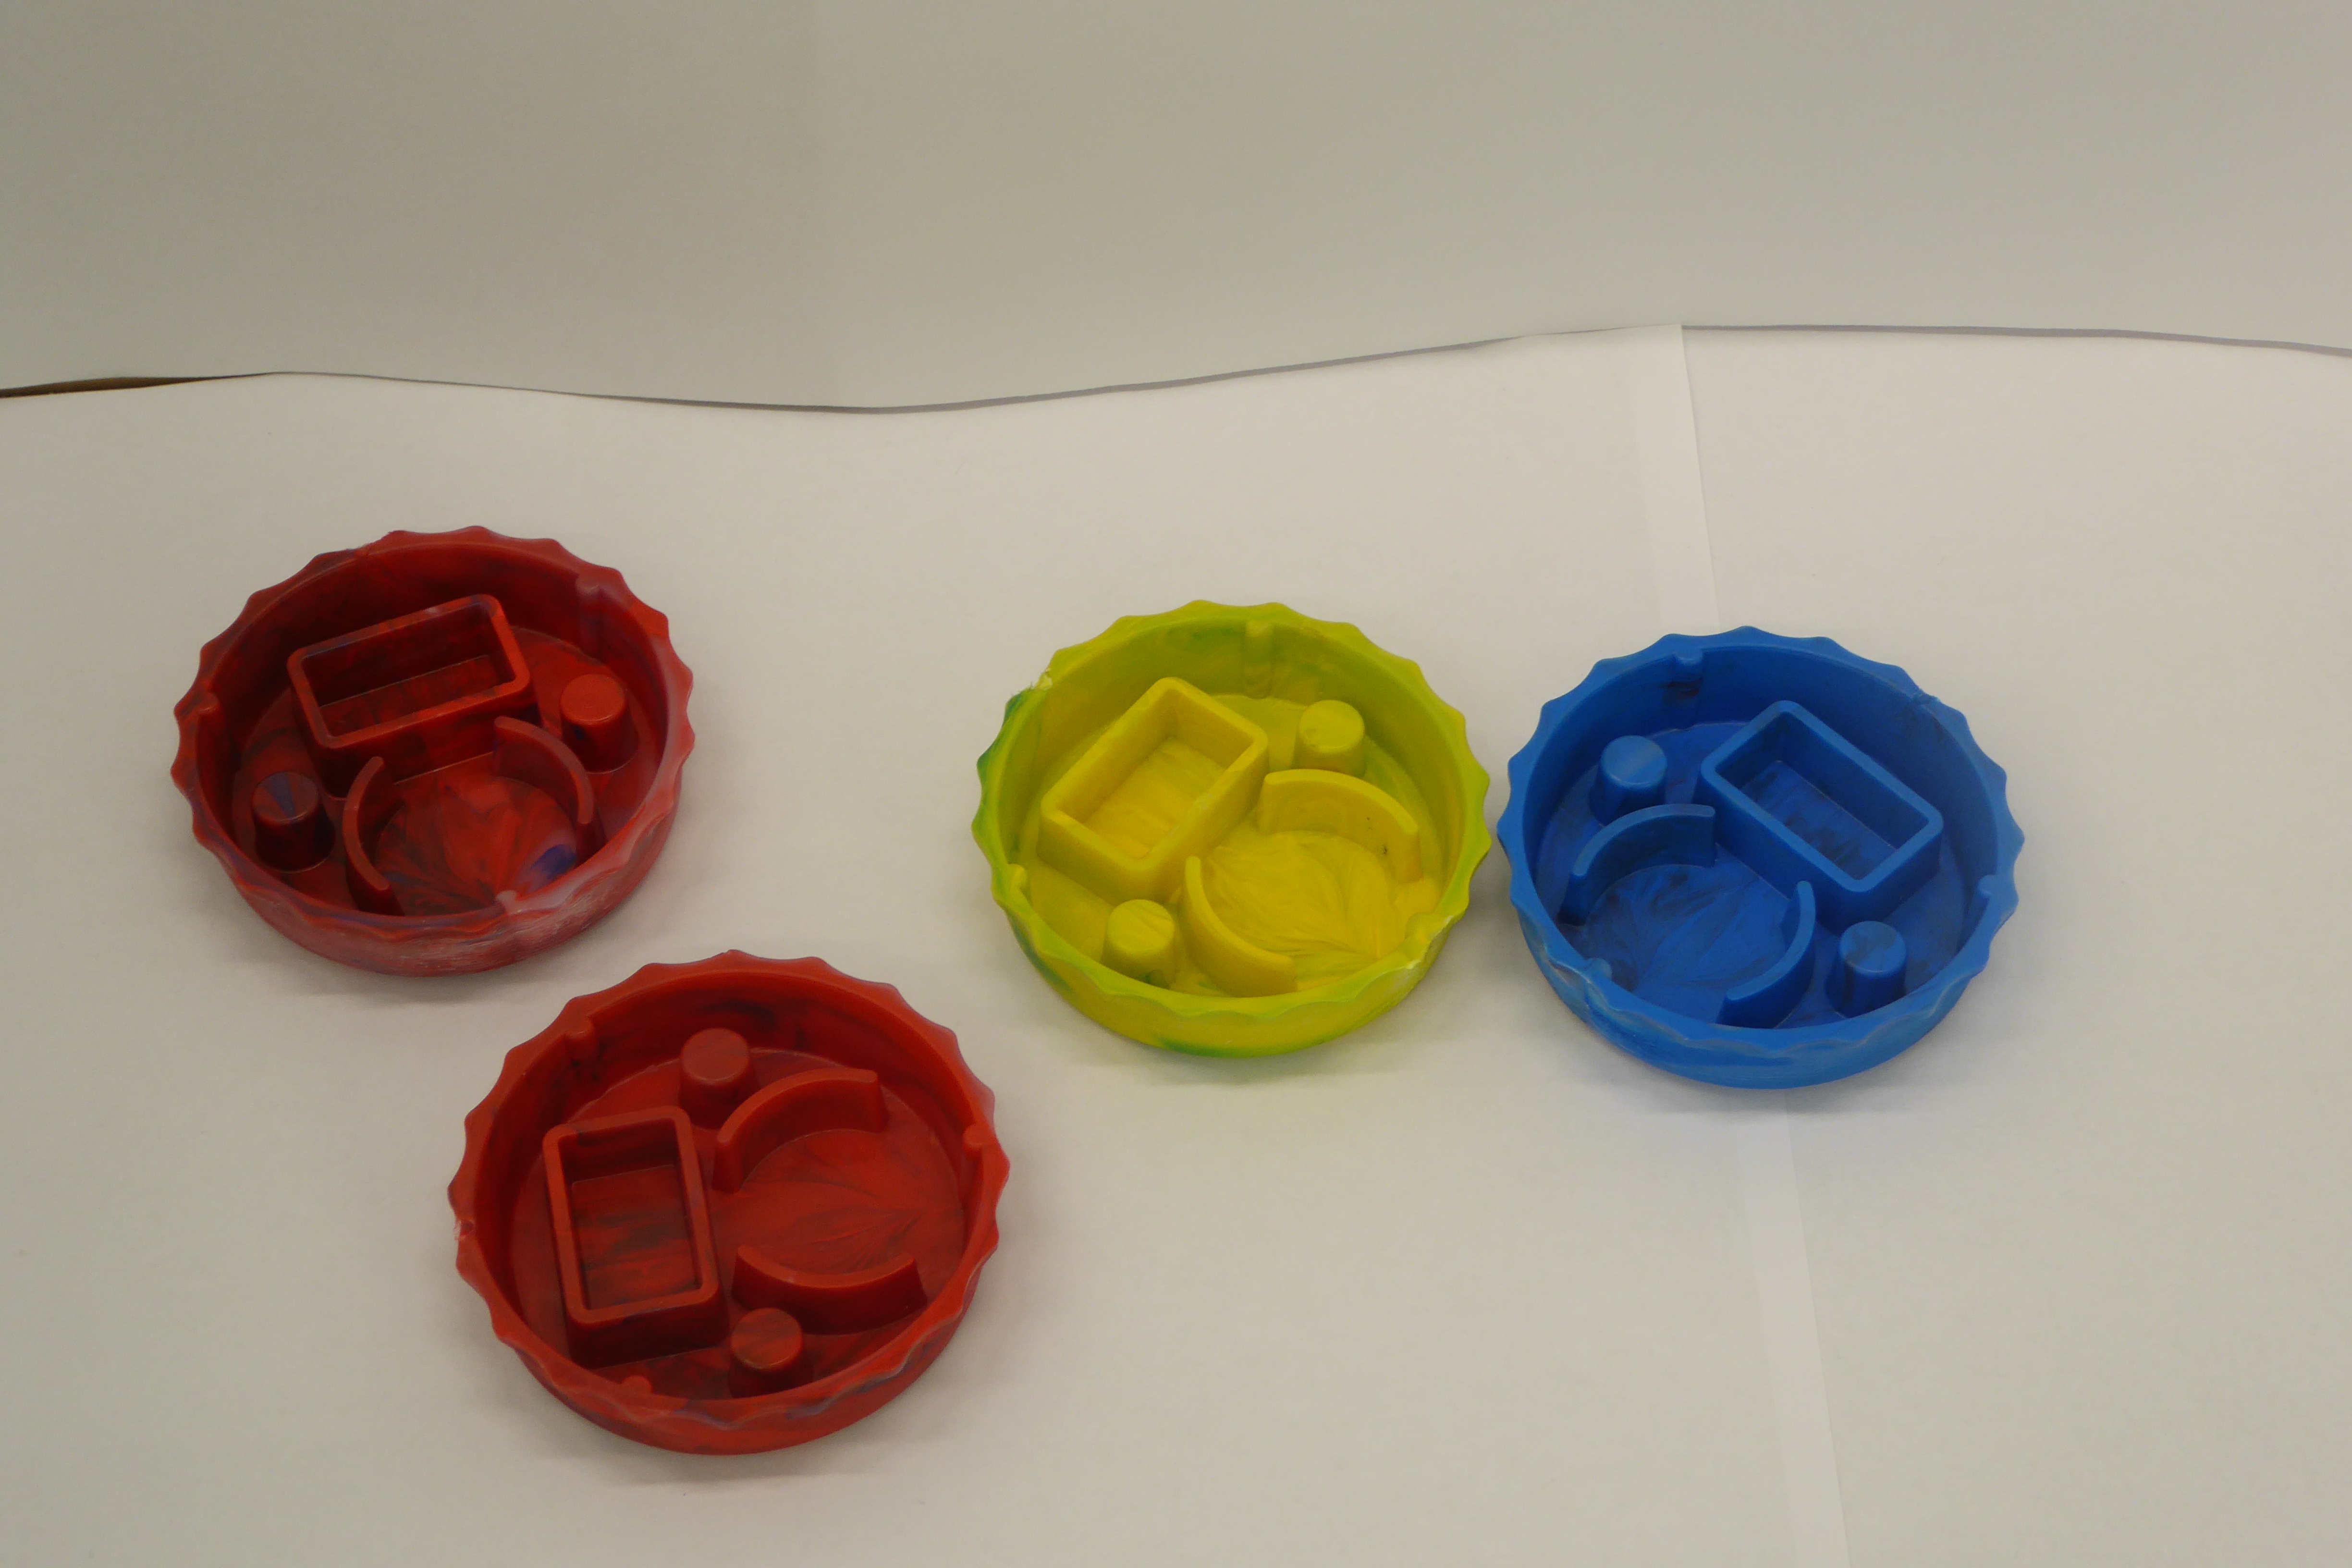
Label: Bottle Opener - Cover